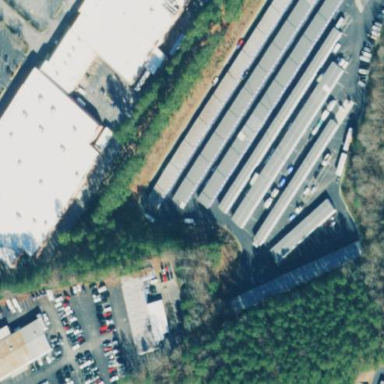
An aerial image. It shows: Warehouse.